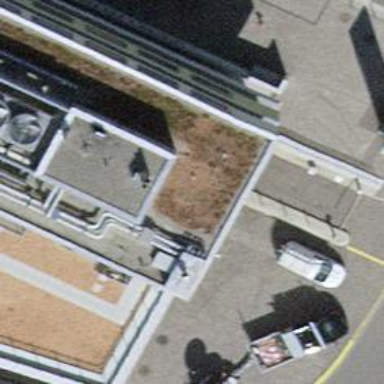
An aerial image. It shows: Parking entrance.